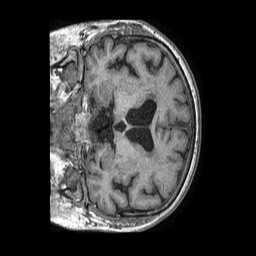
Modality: T1w
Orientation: coronal
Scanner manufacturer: philips
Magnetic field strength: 1.5 T
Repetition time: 0.007686 s
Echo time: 0.003543 s